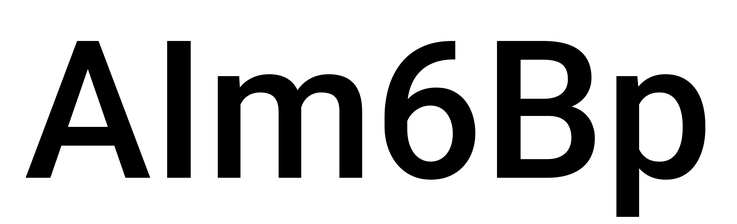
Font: Roboto_Medium